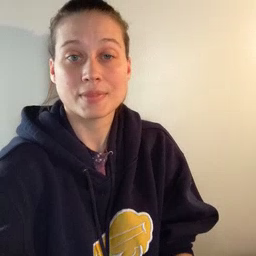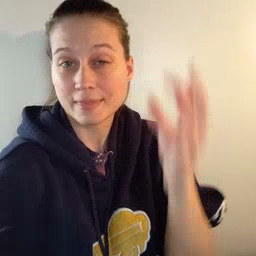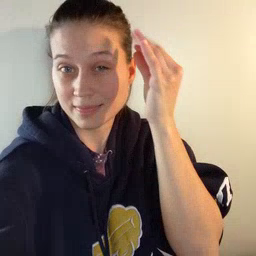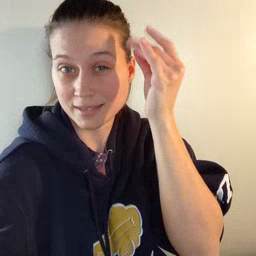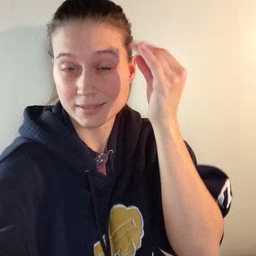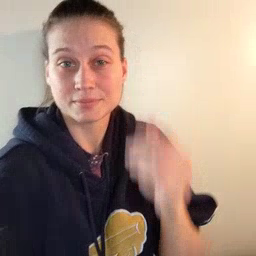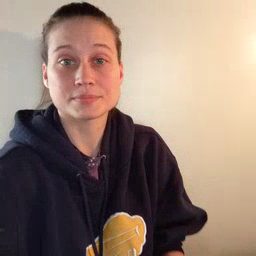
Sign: think